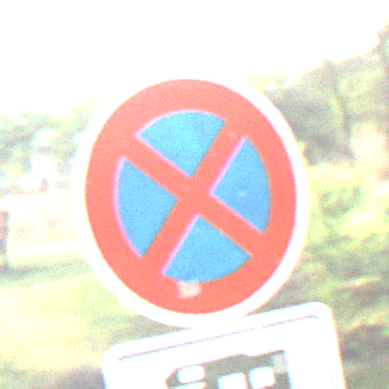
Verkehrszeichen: AbsolutesHalteverbot
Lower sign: HinweisDurchSinnbild23
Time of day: MorningAfternoon
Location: Outdoor (Nature)
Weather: PartlyCloudy
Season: NotSpecified
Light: Natural